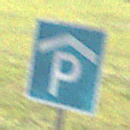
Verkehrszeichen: Parkhaus
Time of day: MorningAfternoon
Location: Outdoor (Nature)
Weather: PartlyCloudy
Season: NotSpecified
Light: Natural